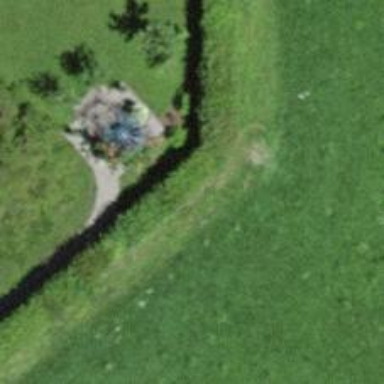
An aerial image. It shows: Hedge barrier.